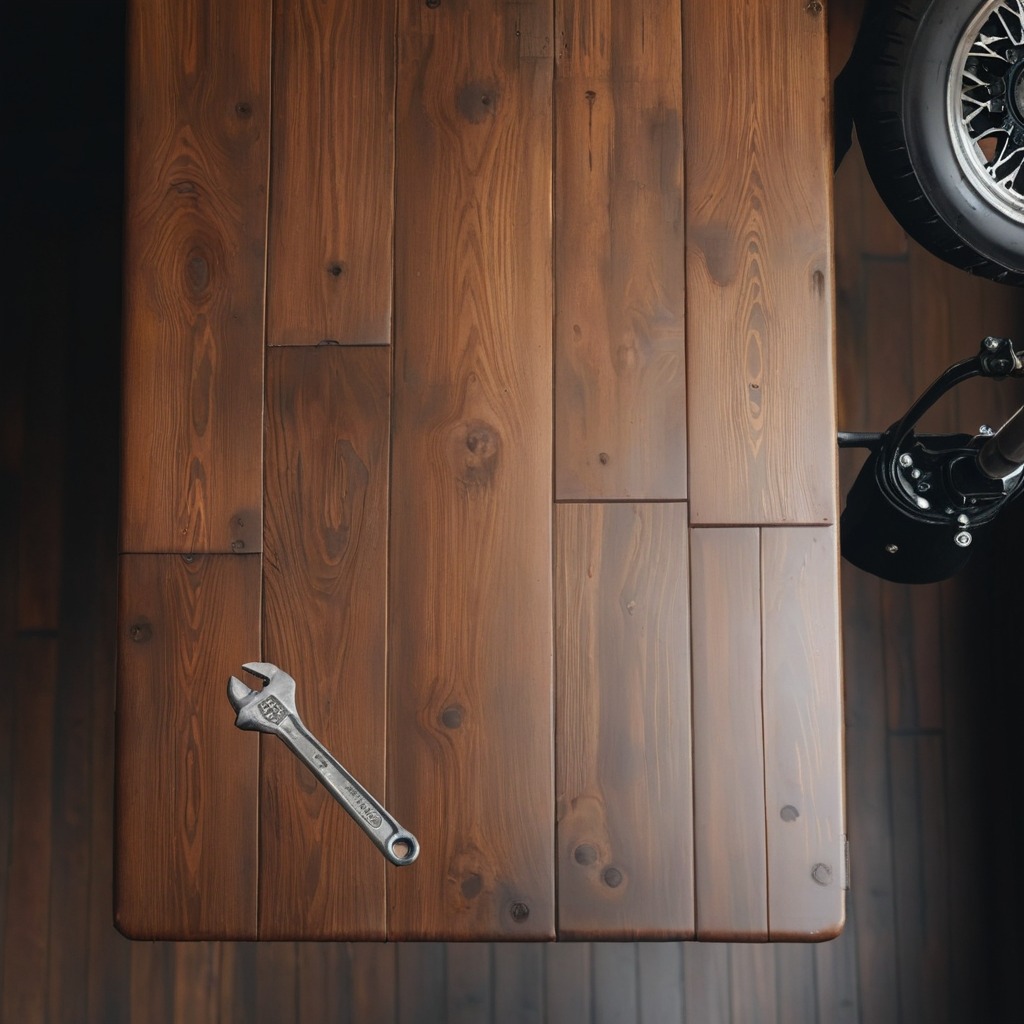
A wrench is lying on an oil-spilled wooden table in a vintage motorcycle garage.